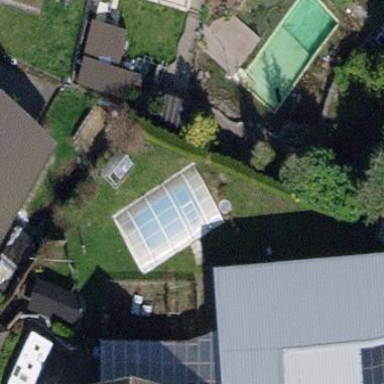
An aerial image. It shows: Swimming pool located in leisure land.